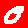
Digit: 0